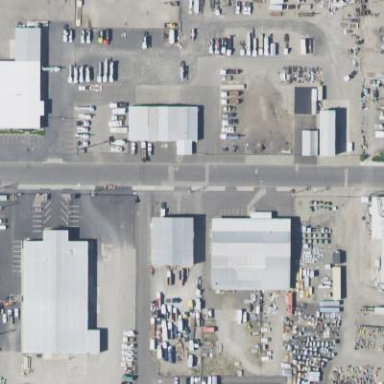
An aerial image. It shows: Industrial area.